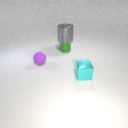
small green metal cylinder to the right of small purple rubber sphere